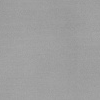
Atmospheric dust classification: dusty